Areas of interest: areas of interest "Hikvision Building"
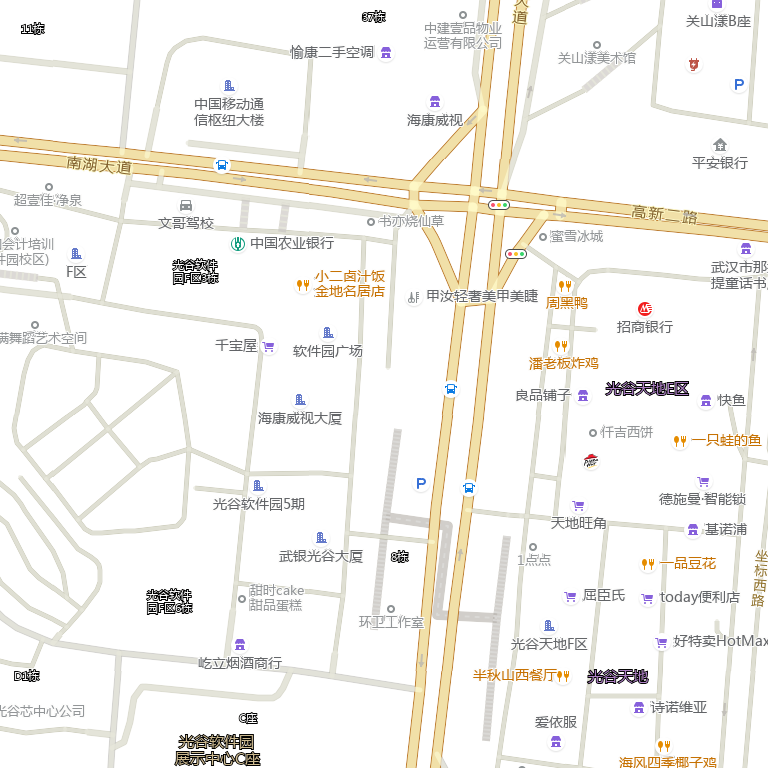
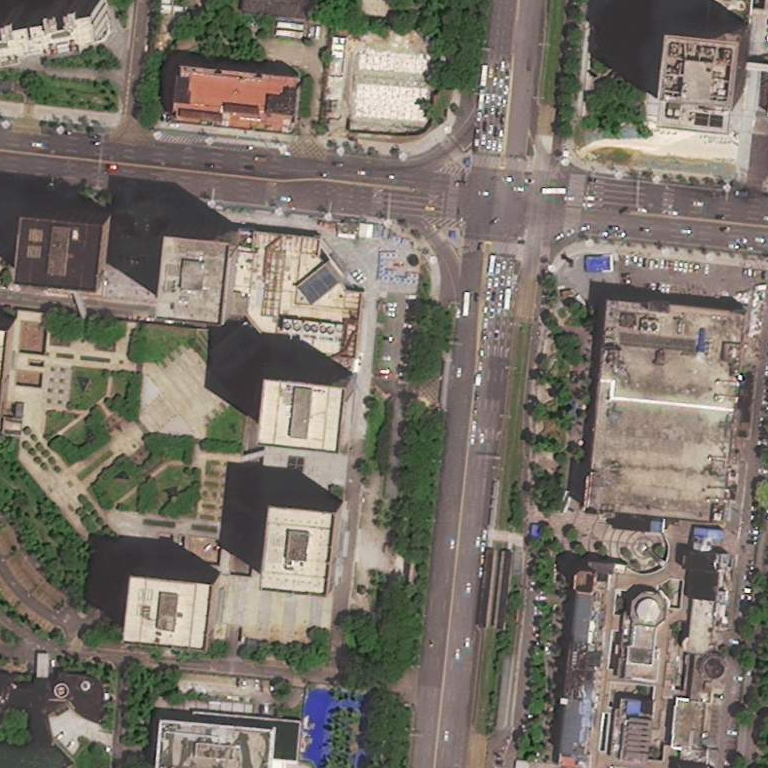